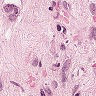
Metastatic tissue present: yes